一年级 · 计数
观察下图, 分类整理。

(1) 分一分, 填一填。(5 分)

|  | $\square$ | $\square$ | $\square$ | $\square$ | $\square$ |
| :--- | :--- | :--- | :--- | :--- | :--- |
| 个数 |  |  |  |  |  |

（2）如果分成两组，可以怎么分？（4 分）

|  |  |  |
| :--- | :--- | :--- |
| 个数 |  |  |

jié jué wèn $t$ í
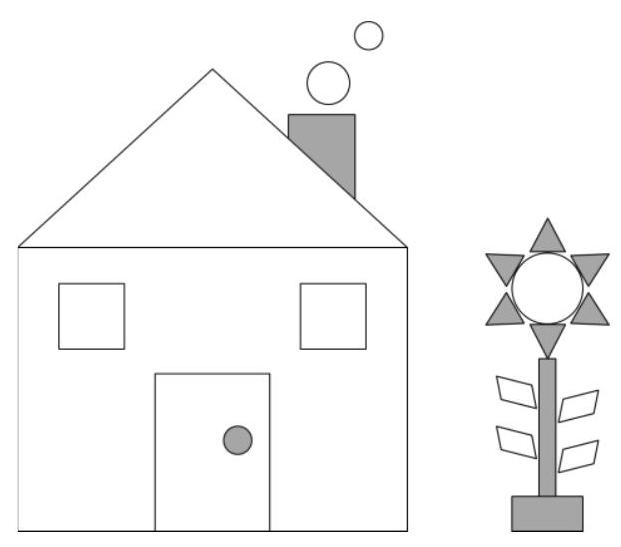
答案: 解（1）（每空 1 分，共 5 分) $2 ; 4 ; 7 ; 4 ; 4$

（2）（每空 1 分，共 4 分）【分类方法不唯一，但对应的数量需正确】示例:

|  | 涂色 | 不涂色 |
| :---: | :---: | :---: |
| 个数 | 10 | 12 |